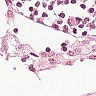
Metastatic tissue present: no